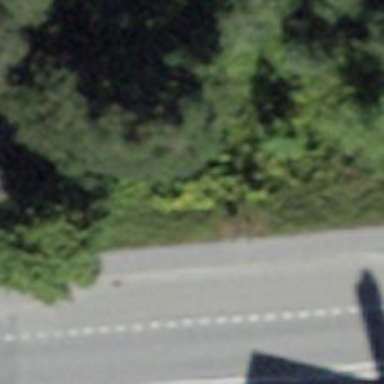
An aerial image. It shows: Bus stop with platform for public transport.